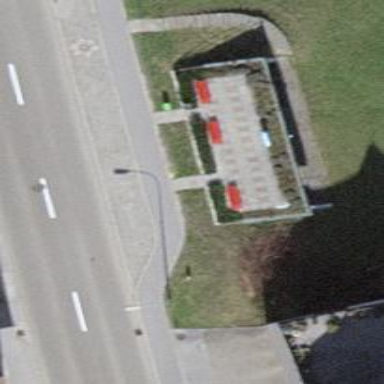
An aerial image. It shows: Red bench.